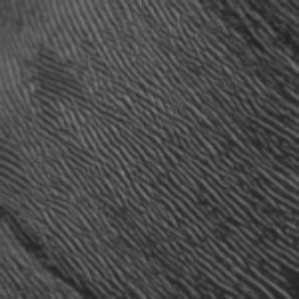
Label: frost